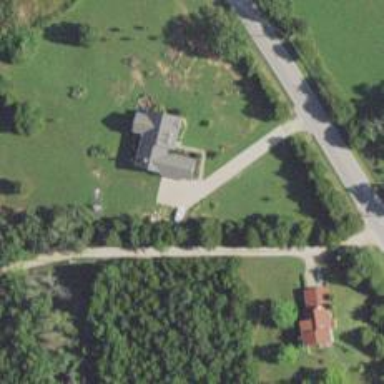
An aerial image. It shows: Driveway.